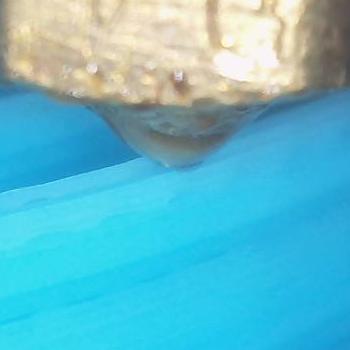
Flow rate: 70%